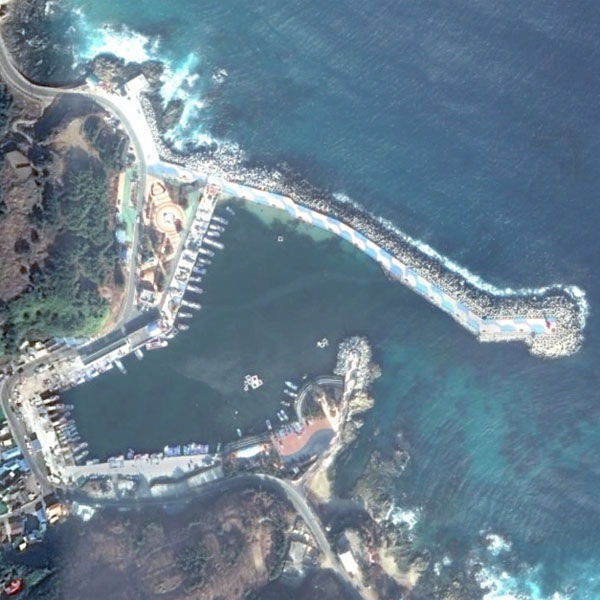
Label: Port